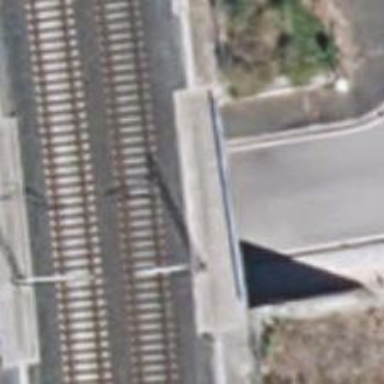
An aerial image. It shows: Bridge over electrified railway with contact lines.